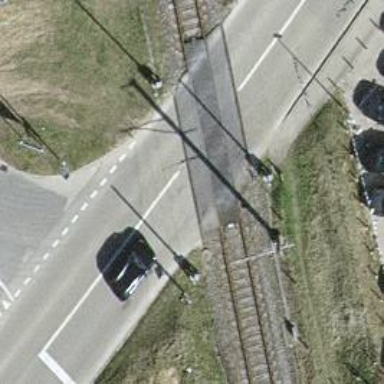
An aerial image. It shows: Level crossing along the railway.